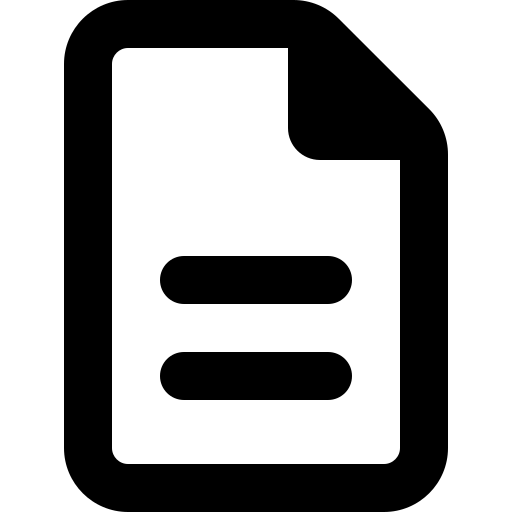
Tags: icon, FontAwesome, fa-icon, outline, file, lines